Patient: sex M, age 54
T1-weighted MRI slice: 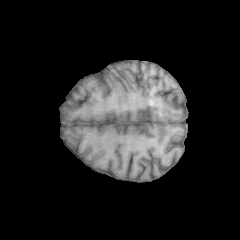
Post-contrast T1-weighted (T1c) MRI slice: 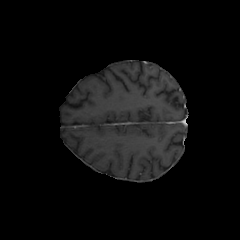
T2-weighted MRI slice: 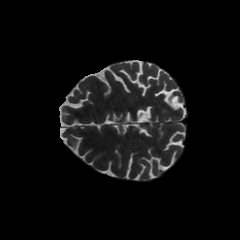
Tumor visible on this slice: no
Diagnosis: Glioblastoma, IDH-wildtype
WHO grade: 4